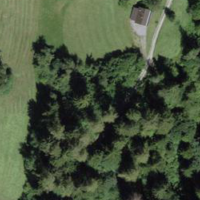
EUNIS habitat code: 41
Species observed at this site:
Neottia nidus-avis
Sanicula europaea
Aster amellus